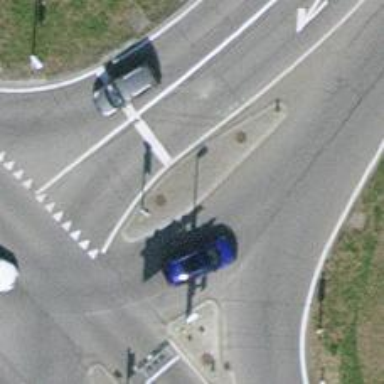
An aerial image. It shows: Road with traffic signals.